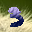
Label: 3